Question: I would like to use some special fonts which are used in LaTeX. For example, I would like to display the '\Pluto' from 'marvosym':

The font can be downloaded from <URL>
It is symbol 201 in that font.
I tried
'''
<p style="font-family: 'marvosym'">&#201;</p>
'''
with Chrome, but it only showed E (I have installed this font; 'fc-list | grep marvosym' shows it)
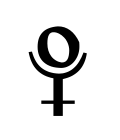
Answer: You can link the font in a standard CSS way, as in this answer: <URL>
I would actually recommend providing at least TTF/OTF and WOFF formats, since they seem to have a good coverage together, see <URL>.
Then you should be able to use '&#201;' to access the symbol stored in the slot. However, remember that this is an abuse of the unicode slots, will not copy-paste properly, and a fallback will show some non-sense in case the font doesn't load properly.
If you have a 'marvosym.woff' the following example will work in many browsers:
'''
<html>
<head>
<style>
@font-face {
font-family: 'marvosym';
src:
url('marvosym.woff') format('woff');
}
</style>
</head>
<body>
<p style="font-family: marvosym">&#201;</p>
</body>
</html>
'''